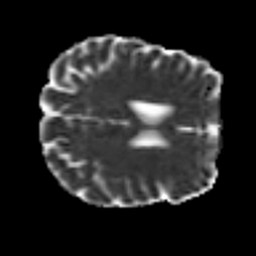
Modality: MD
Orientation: axial
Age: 38
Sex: male
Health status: healthy
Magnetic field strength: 3 T
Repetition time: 7 s
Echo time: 0.0926 s